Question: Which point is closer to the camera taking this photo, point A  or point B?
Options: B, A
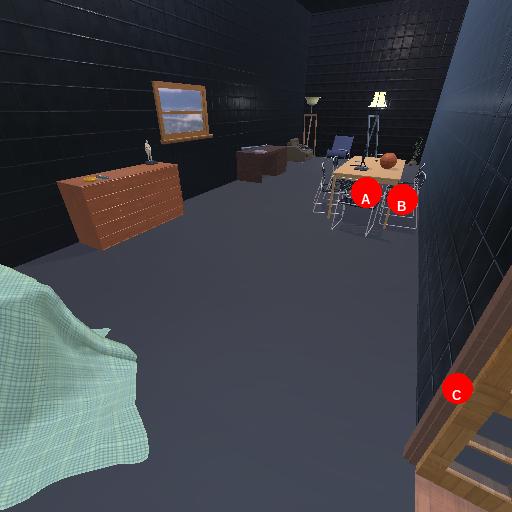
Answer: B